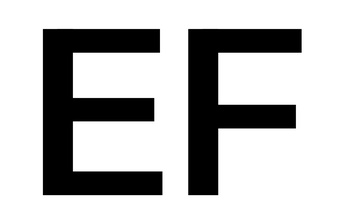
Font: InstrumentSans_SemiBold